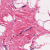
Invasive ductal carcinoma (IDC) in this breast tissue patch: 0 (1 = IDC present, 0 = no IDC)